Question: I have an arrow that points to the bottom for each table cell. When you click on a table cell, the screen doesn't move to another screen. Rather, the bottom picker changes depending on which cell you selected.
Is this workflow acceptable according to Apple, or does it break guidelines?

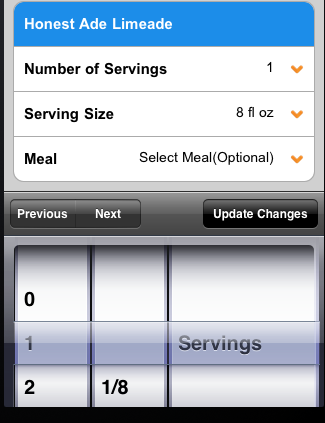
Answer: This is against the apple gui guidelines, and you are free to do this as you like.